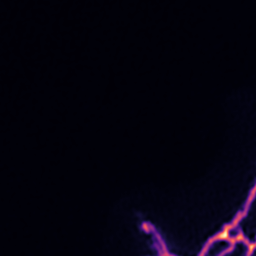
Label: Super-resolution ER image